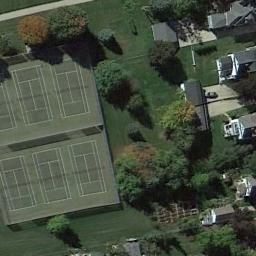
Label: tennis_court